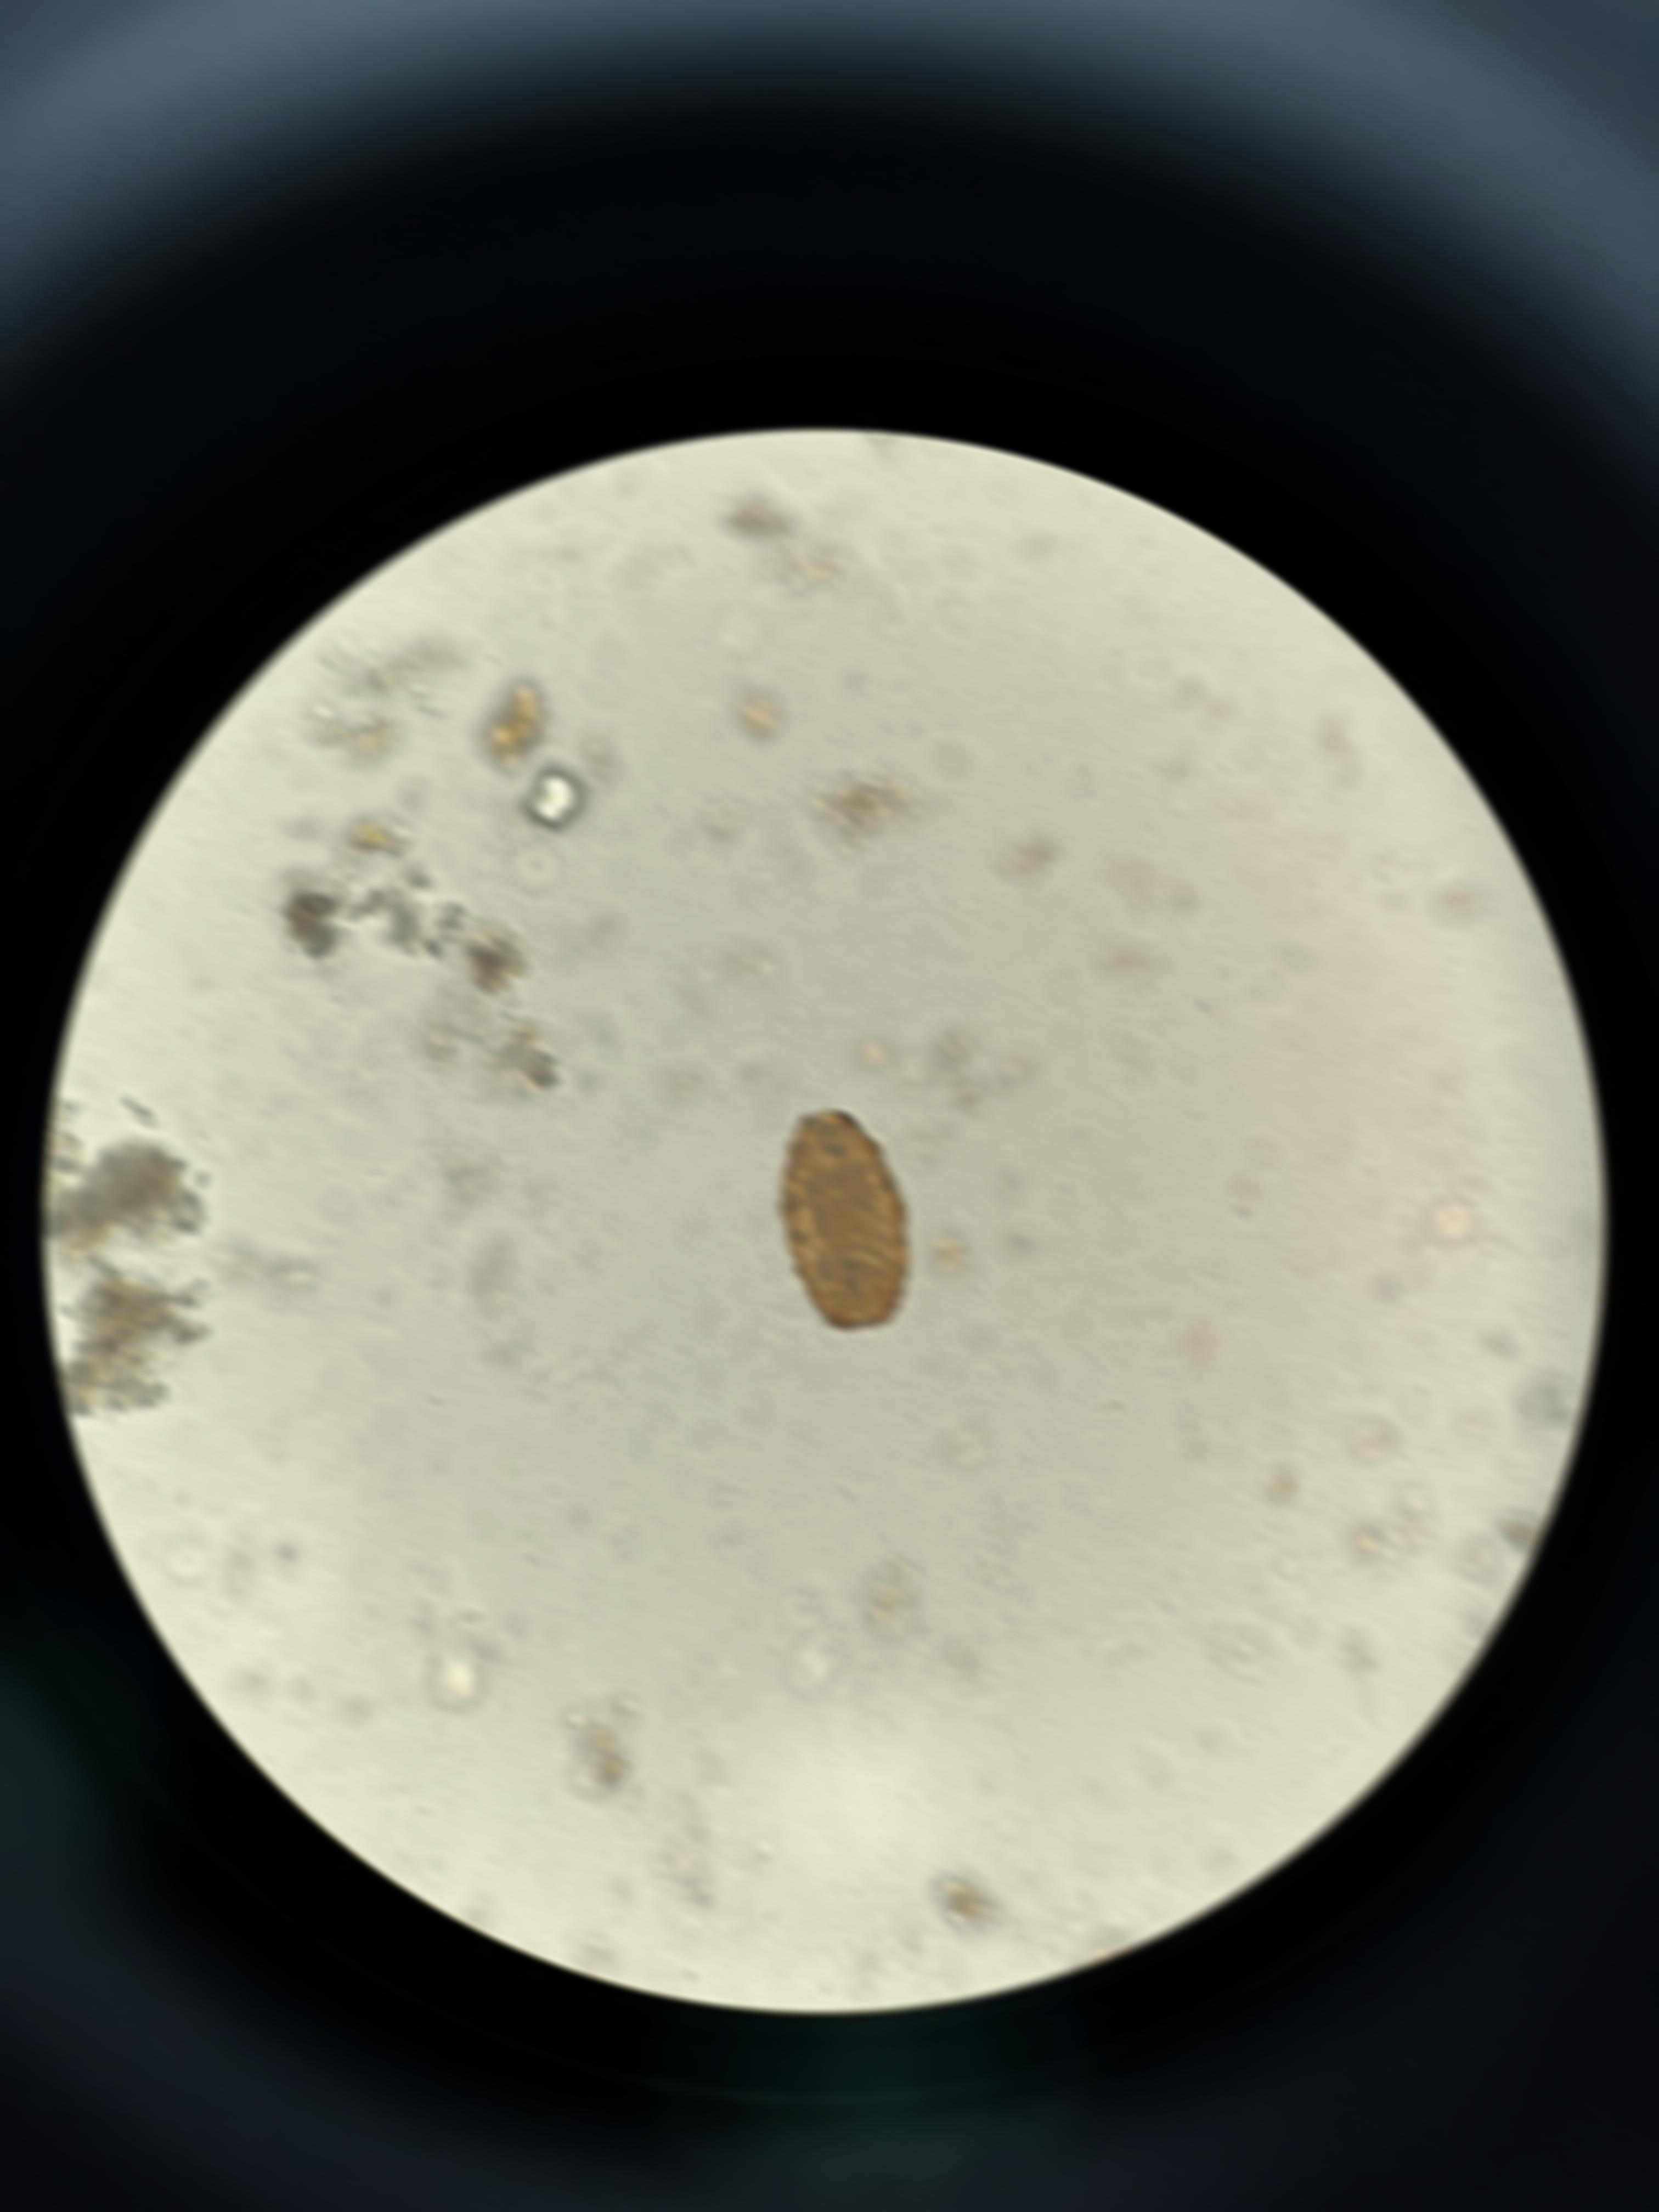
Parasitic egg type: Ascaris lumbricoides